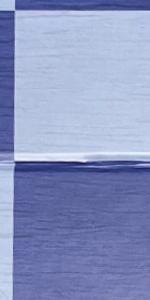
Label: Empty